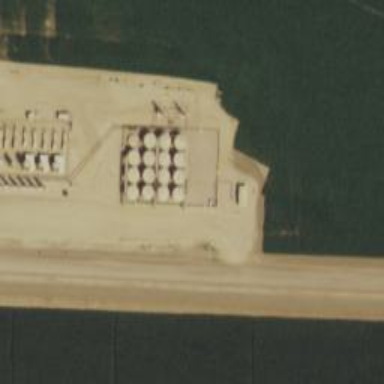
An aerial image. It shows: Storage tank with man-made structure.